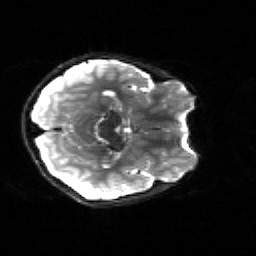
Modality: sbref
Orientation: axial
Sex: male
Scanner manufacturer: siemens
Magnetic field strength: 3 T
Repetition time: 5 s
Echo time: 0.071 s